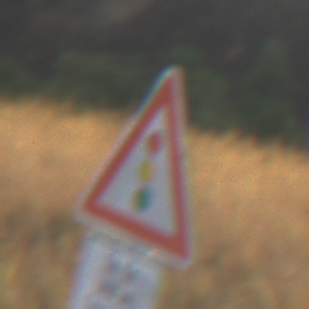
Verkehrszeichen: Lichtzeichenanlage
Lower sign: ZeitangabenMitBeschraenkungAufWochentage9
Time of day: SunriseSunset
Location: Outdoor (Nature)
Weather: Clear
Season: NotSpecified
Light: Natural